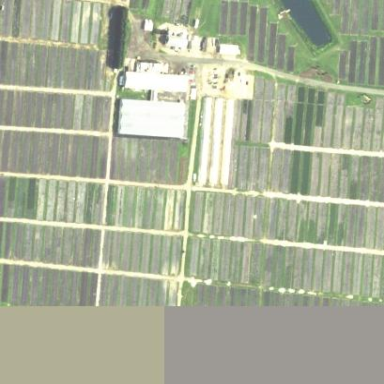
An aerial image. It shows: Area dedicated to greenhouse horticulture.